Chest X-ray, PA view. Patient: 26 years old, sex M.
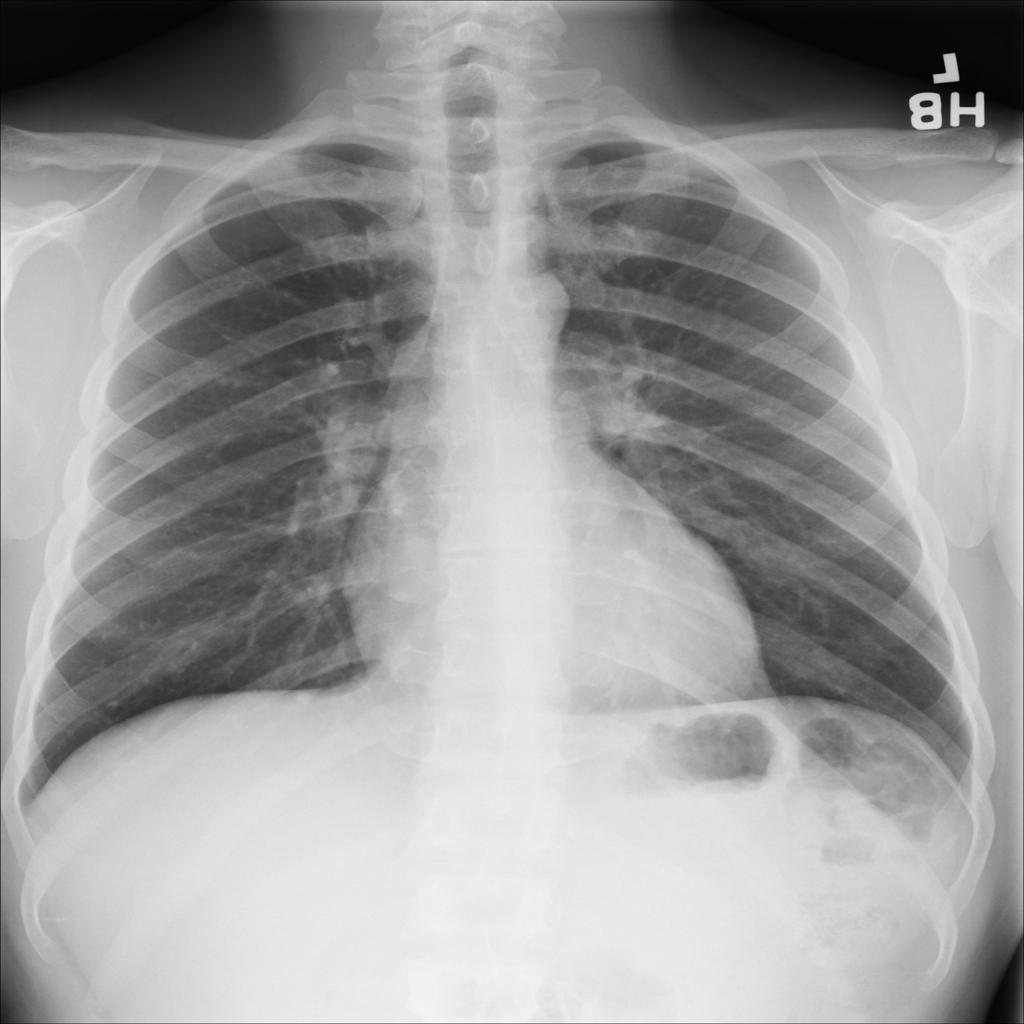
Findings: No Finding